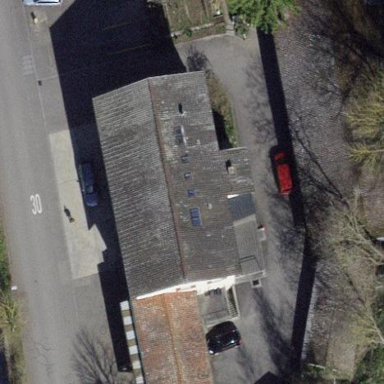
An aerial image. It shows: Building with tiled roof.